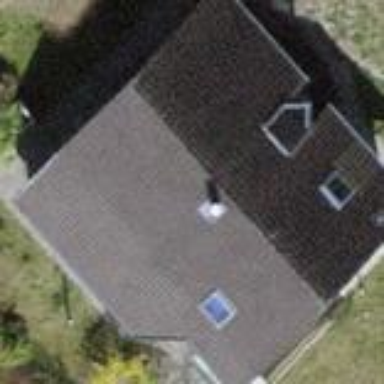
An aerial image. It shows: Simple and straightforward house.